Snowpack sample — Snodgrass Mountain, Crested Butte, Colorado (2/4/25, 12:06 PM MST)
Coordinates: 38.923, -106.968
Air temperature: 35 °F
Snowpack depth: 80 cm
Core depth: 60 cm
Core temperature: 32 °F
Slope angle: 14°, slope face: 78°
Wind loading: low
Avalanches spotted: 0
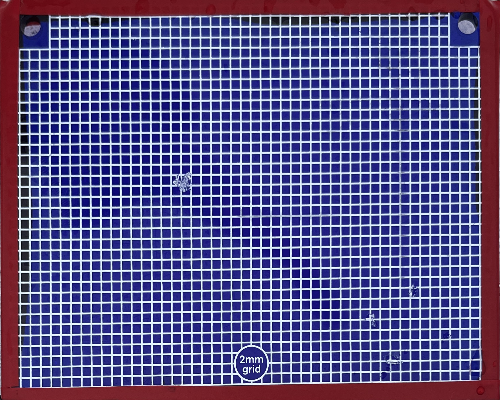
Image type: profile
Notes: No avalanches nearby, unusually warm weather for the last month reported by residents, Collected 25 yards from treeline